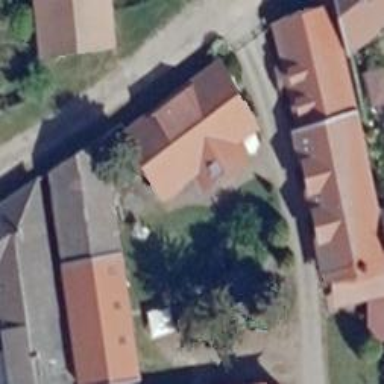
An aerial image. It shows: Charming house with gabled roof. The roof is red in color and oriented along the building.